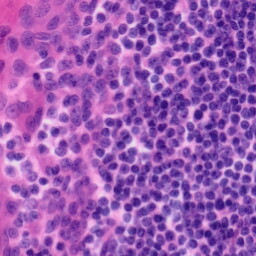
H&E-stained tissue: Tonsil